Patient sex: M
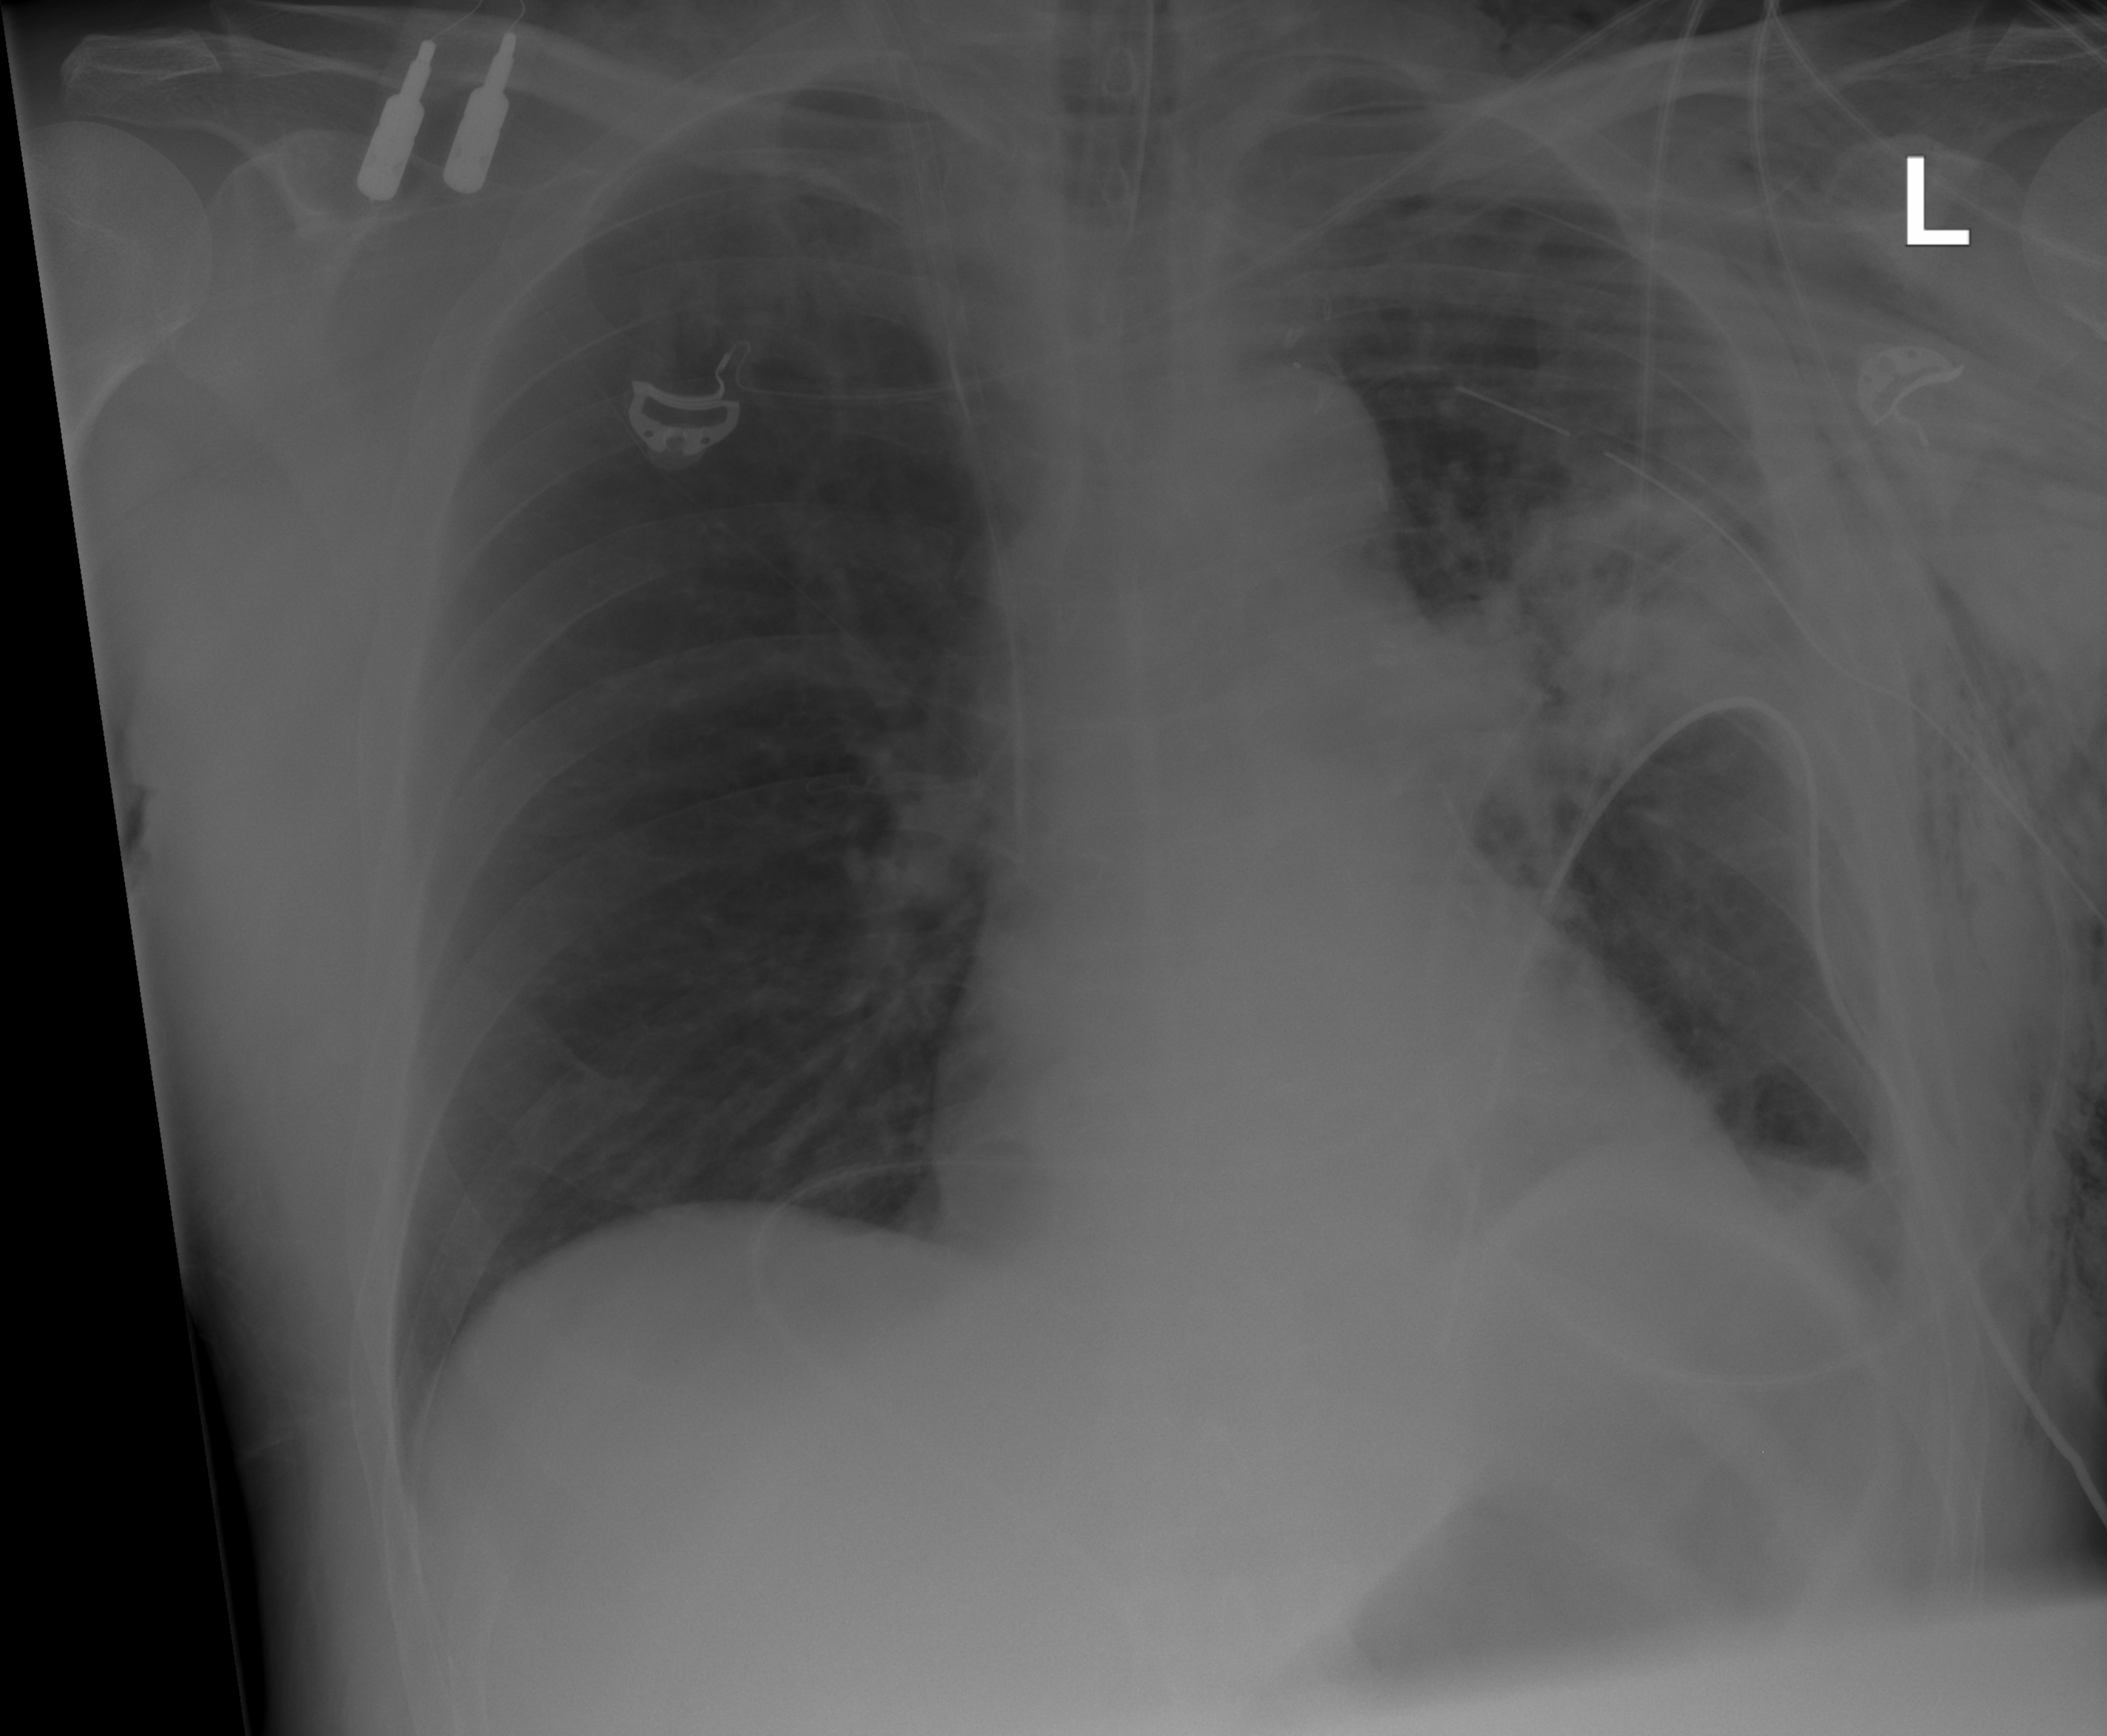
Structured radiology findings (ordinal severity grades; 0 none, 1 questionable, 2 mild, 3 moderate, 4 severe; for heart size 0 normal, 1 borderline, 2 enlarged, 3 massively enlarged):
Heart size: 0
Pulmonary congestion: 0
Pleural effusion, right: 0
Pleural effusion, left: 2
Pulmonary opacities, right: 0
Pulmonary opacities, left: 3
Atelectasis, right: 0
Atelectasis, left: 0